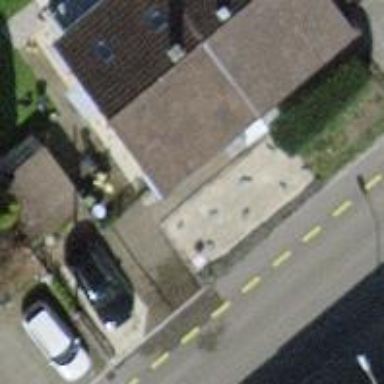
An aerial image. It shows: Semidetached house with gabled roof made of tiles.